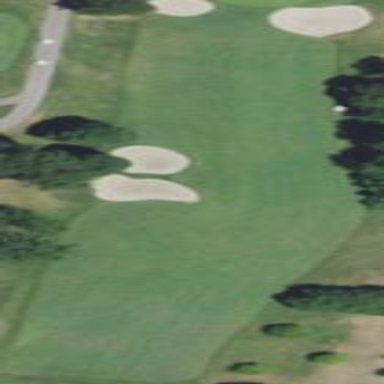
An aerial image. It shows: Golf fairway surrounded by grass.